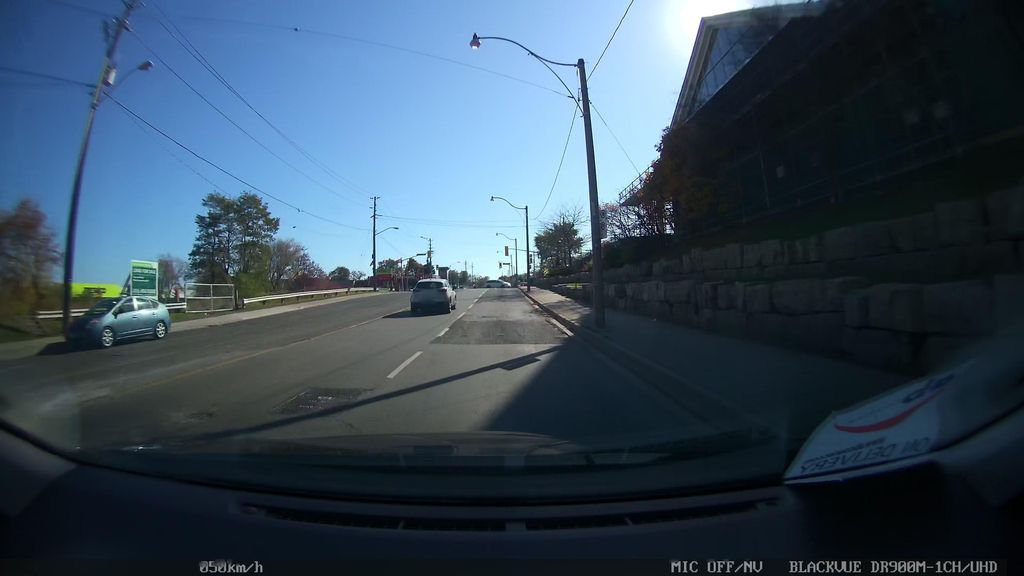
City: toronto